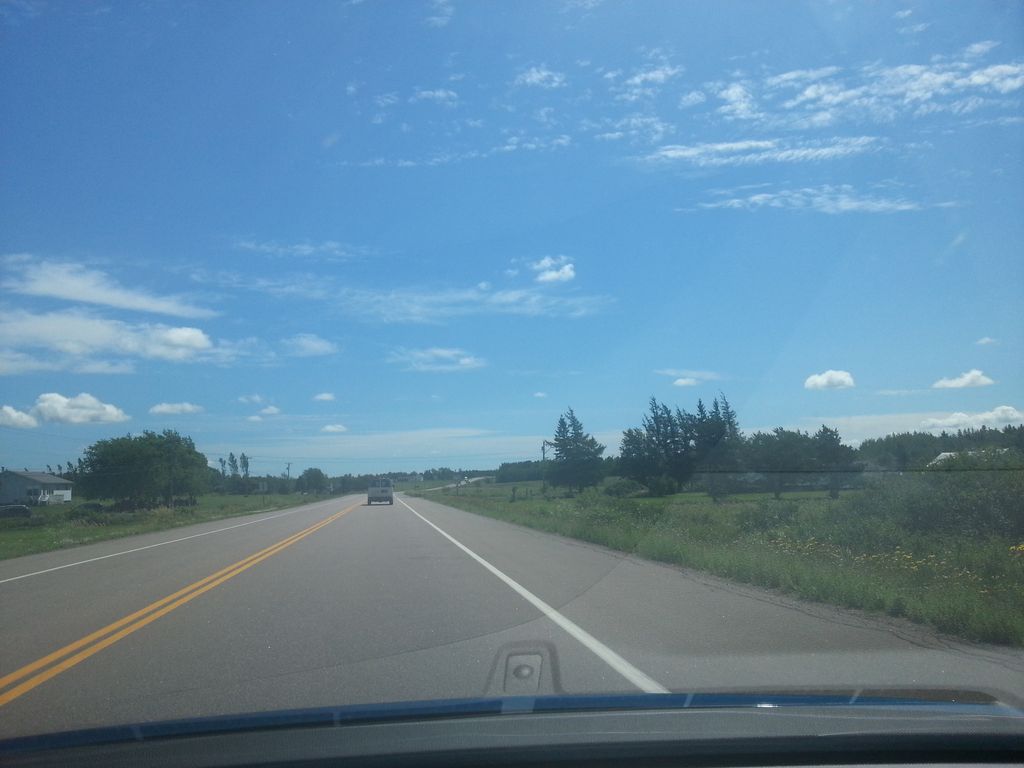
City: charlottetown